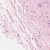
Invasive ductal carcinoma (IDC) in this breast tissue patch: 0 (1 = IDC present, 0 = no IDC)